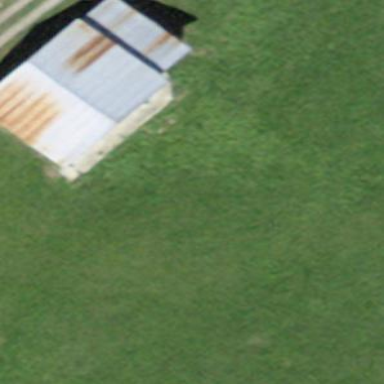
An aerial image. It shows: Shed.